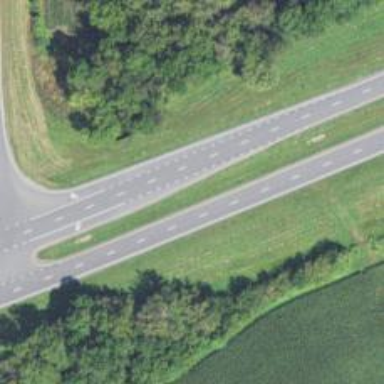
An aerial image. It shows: This image shows trunk highway that functions as expressway.